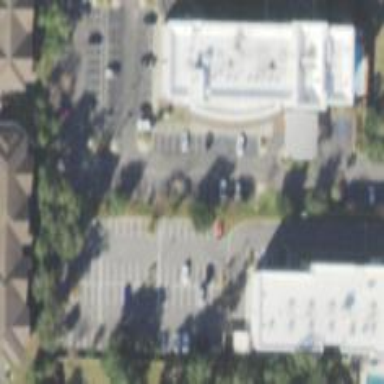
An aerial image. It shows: Parking space is available.